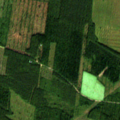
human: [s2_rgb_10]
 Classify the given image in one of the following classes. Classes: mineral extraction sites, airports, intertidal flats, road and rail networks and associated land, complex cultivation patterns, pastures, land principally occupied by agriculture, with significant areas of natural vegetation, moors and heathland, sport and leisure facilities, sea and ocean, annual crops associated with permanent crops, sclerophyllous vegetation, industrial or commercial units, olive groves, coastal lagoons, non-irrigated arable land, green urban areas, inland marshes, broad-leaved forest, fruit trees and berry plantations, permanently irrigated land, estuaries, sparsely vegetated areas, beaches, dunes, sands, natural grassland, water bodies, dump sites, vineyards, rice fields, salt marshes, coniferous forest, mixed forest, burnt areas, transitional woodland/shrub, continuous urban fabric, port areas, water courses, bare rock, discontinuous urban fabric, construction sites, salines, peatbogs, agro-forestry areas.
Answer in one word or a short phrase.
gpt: non-irrigated arable land, mixed forest